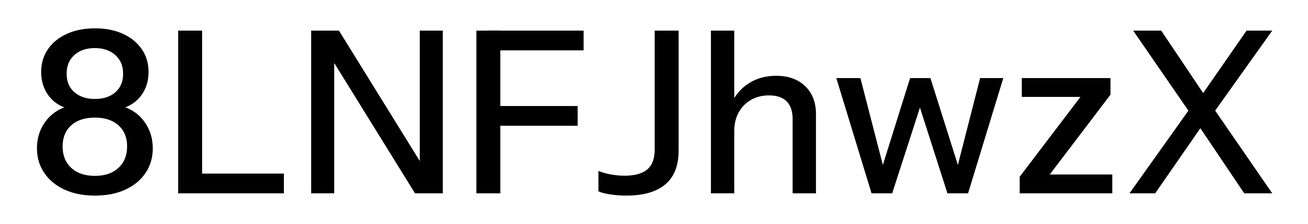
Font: InstrumentSans_Medium